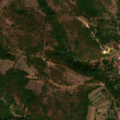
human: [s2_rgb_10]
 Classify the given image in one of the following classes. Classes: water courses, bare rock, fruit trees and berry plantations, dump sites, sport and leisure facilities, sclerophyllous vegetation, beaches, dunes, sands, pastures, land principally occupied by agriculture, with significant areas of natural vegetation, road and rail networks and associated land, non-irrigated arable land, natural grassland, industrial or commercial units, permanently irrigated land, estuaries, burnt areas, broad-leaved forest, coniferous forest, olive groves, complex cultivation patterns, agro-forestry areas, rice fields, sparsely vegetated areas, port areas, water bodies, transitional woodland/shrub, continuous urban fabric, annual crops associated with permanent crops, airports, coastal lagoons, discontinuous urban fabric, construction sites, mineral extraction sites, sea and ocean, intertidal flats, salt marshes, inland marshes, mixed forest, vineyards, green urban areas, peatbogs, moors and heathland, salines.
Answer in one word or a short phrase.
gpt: discontinuous urban fabric, non-irrigated arable land, broad-leaved forest, transitional woodland/shrub